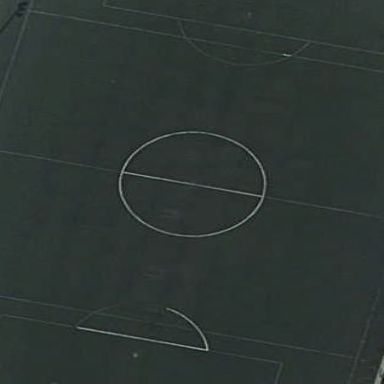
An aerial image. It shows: Soccer pitch for outdoor sports and leisure activities.